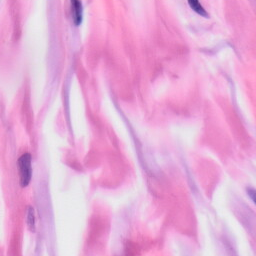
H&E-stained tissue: Skin